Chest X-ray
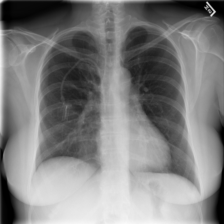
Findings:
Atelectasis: negative
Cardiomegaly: negative
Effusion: negative
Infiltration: negative
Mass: negative
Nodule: negative
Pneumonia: negative
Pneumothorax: negative
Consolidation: negative
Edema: negative
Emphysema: negative
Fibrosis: negative
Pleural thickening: negative
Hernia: negative